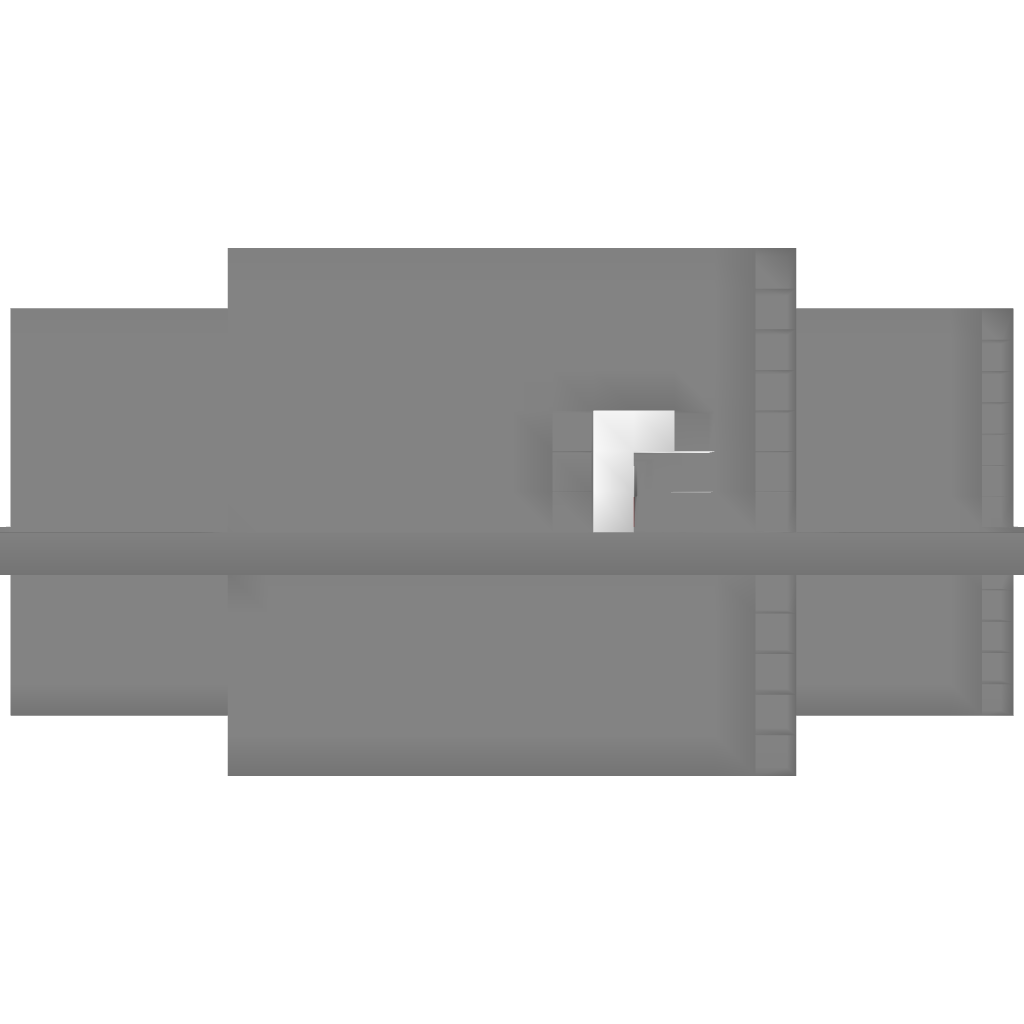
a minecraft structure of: Redstone torch key 4 door system bad low quality